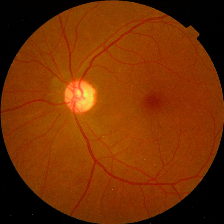
Diabetic retinopathy grade: No DR